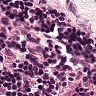
Metastatic tissue present: no